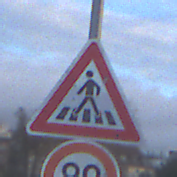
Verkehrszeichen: FussgaengerueberwegRechts
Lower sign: Geschwindigkeit80
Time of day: SunriseSunset
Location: Outdoor (Suburban)
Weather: PartlyCloudy
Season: NotSpecified
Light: Natural